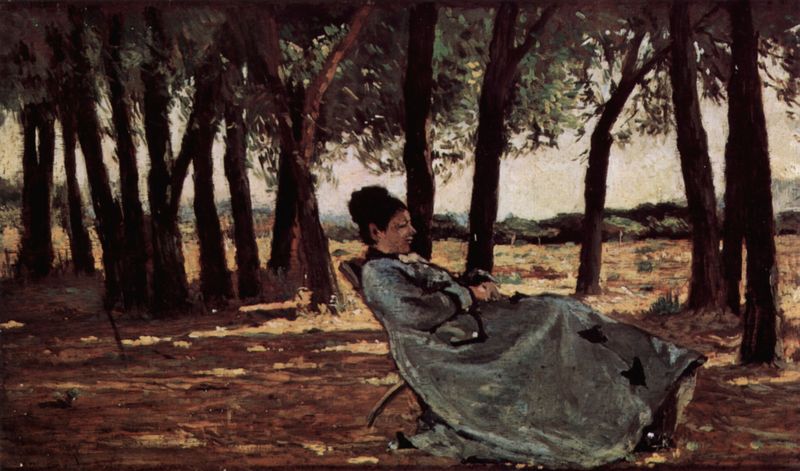
Titel: Frau Martelli in Castiglioncello
Künstler: Giovanni Fattori
Standort: Livorno
Institution: Museo Fattoriano
Schlagwörter: baum, blau, blätter, gemälde, himmel, laub, schatten, schlaf, weiß, wolken, baumstämme, bäume, gelb, grün, impressionismus, landschaft, sitzen, äste, braun, frankreich, frau, frisur, grau, haar, hell, kleid, licht, ohr, profil, renoir, schwarz, stuhl, ölbild, dame, gras, park, wiese, wolke, malerei, falten, inkarnat, stein, steine, ärmel, bildnis, hände, möbel, portrait, porträt, öl, ebene, erde, feld, natur, weite, büsche, sonne, boden, gewand, haare, mantel, realismus, saum, wald, garten, deutschland, hellblau, dutt, sommer, strand, ruhe, liegen, ruhen, schlafen, lehne, sitz, italien, süden, mittag, nachmittag, trocken, berge, dorf, allee, pause, rast, stämme, freizeit, reflexe, manet, lichteinfall, hochsteckfrisur, liegend, kelid, waldrand, haarknoten, lehnstuhl, urlaub, lichtung, tupfer, ferien, flecken, liege, stuhlbein, lichtflecken, sonnenflecken, waldboden, sonnenschein, hain, wäldchen, hochfrisur, balu, ausruhen, laube, oliven, erholung, böume, adme, impressionismua, liegestuhl, fankreich, siesta, stihl, stühl, trockenheit, entspannen, bodeb, mantell, bain, langärmilg, liegenbein, säaume, frau dame, rnde, lieg